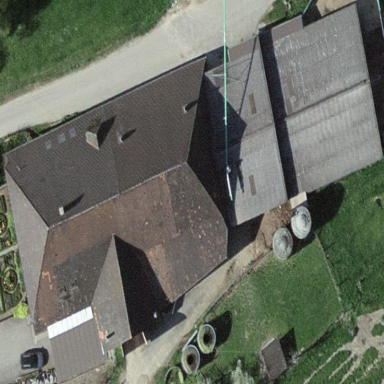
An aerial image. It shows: Farm building.